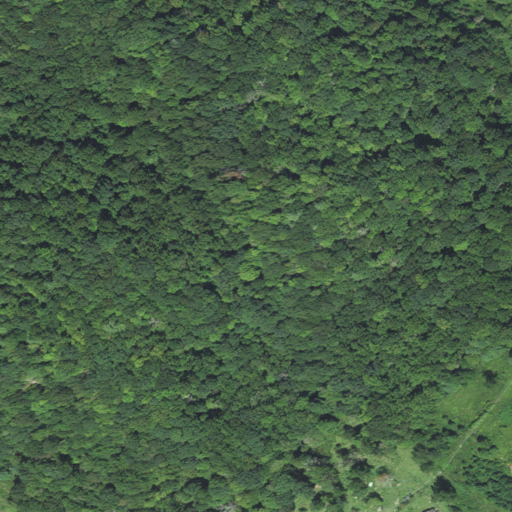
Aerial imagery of cliff(s) in North Carolina named Hayes Bluff containing deciduous forest, mixed forest, pasture, open development, and evergreen forest